Aerial crown-view tile of a tropical tree (Barro Colorado Island, Panama), acquired 20250217:
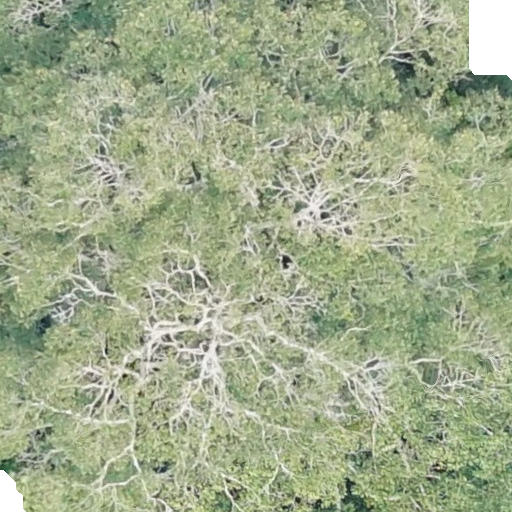
Species: Dipteryx oleifera
GBIF accepted scientific name: Dipteryx oleifera
Crown area: 648.058 m²